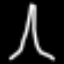
Label: The Eiffel Tower